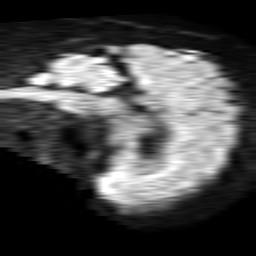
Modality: TRACE
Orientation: sagittal
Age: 42
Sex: male
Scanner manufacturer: philips
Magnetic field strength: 1.5 T
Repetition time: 4.6 s
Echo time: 0.08528 s